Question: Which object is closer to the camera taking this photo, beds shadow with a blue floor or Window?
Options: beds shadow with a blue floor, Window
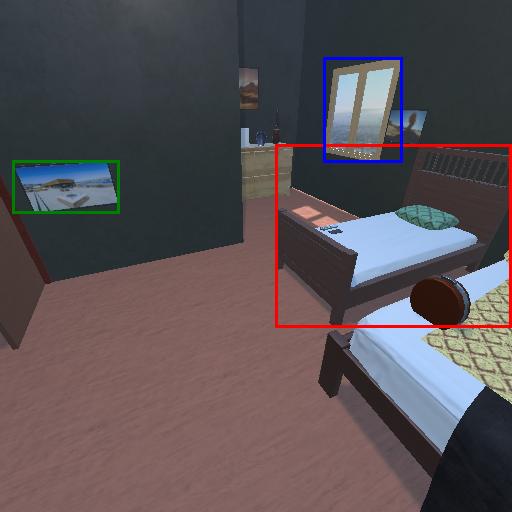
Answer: beds shadow with a blue floor